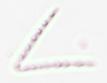
Label: Thalassionema